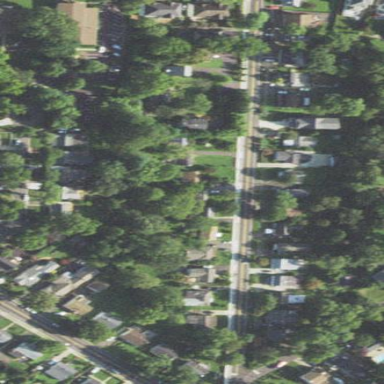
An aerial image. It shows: This residential area consists of single-family homes.